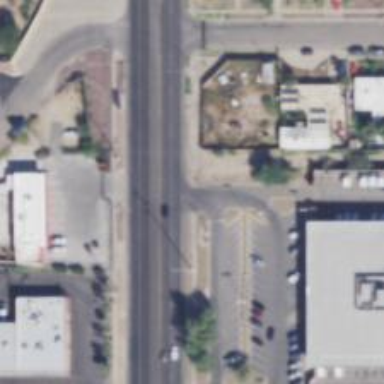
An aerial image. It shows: Unmarked crossing on the road.